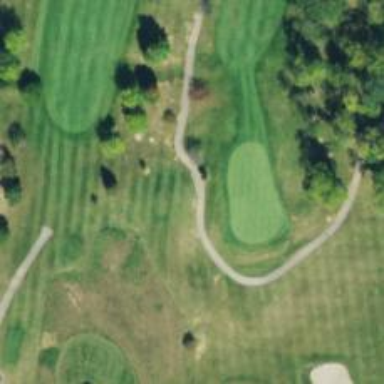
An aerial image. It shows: View of golf hole.